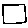
Label: square